Aerial crown-view tile of a tropical tree (Barro Colorado Island, Panama), acquired 20250915:
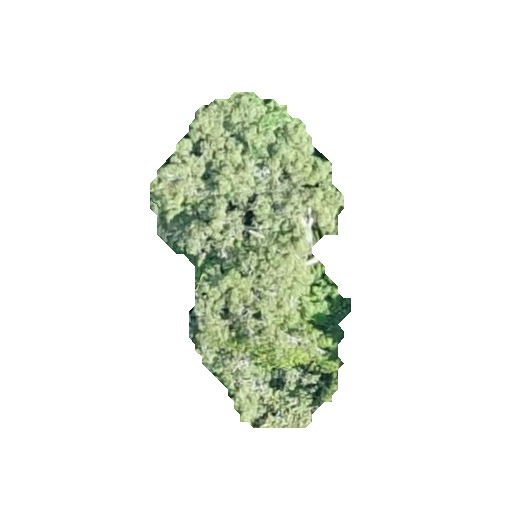
Species: Ceiba pentandra
GBIF accepted scientific name: Ceiba pentandra
Crown area: 64.927 m²